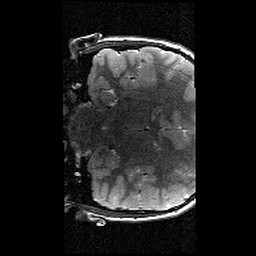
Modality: T2w
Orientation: coronal
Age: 11
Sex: female
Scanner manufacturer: siemens
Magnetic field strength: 3 T
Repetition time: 9.23 s
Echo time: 0.067 s